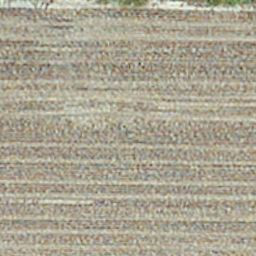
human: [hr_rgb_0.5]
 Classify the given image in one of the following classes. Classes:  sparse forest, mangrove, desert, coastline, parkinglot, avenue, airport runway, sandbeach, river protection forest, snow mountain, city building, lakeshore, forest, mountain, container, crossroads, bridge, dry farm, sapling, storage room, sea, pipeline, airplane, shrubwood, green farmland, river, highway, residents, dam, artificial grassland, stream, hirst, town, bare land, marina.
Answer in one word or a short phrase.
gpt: dry farm